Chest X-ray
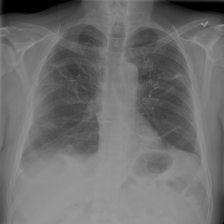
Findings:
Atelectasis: positive
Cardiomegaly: negative
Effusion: negative
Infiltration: negative
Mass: negative
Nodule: negative
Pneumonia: negative
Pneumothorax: negative
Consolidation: negative
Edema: negative
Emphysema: negative
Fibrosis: negative
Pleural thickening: negative
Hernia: negative